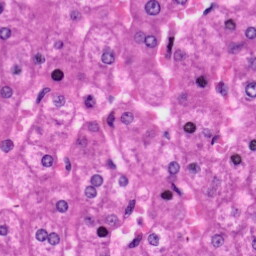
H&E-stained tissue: Liver